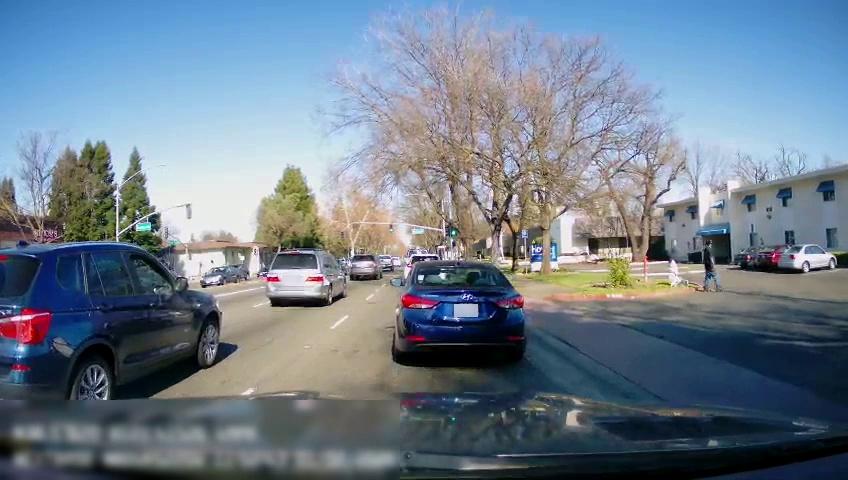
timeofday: Day
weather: Sunny
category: Drivable Space
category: Drivable Space
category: Vehicles | Car
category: Vehicles | Car
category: Vehicles | Car
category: Pedestrians
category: Vehicles | Truck
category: Vehicles | SUV
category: Vehicles | SUV
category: Vehicles | Car
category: Vehicles | Van
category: Vehicles | SUV
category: Vehicles | Car
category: Vehicles | Car
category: Vehicles | Truck
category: Vehicles | Car
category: Lanes | Alternate Lane
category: Lanes | Current Lane
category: Traffic | Signs
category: Traffic | Signs
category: Traffic | Lights
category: Traffic | Lights
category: Traffic | Signs
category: Traffic | Lights